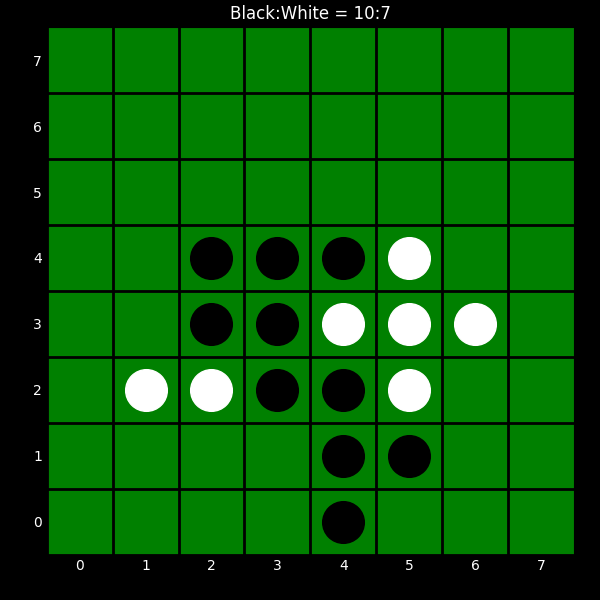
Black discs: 10
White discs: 7